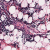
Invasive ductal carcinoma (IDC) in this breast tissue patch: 1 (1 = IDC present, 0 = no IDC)